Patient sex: M
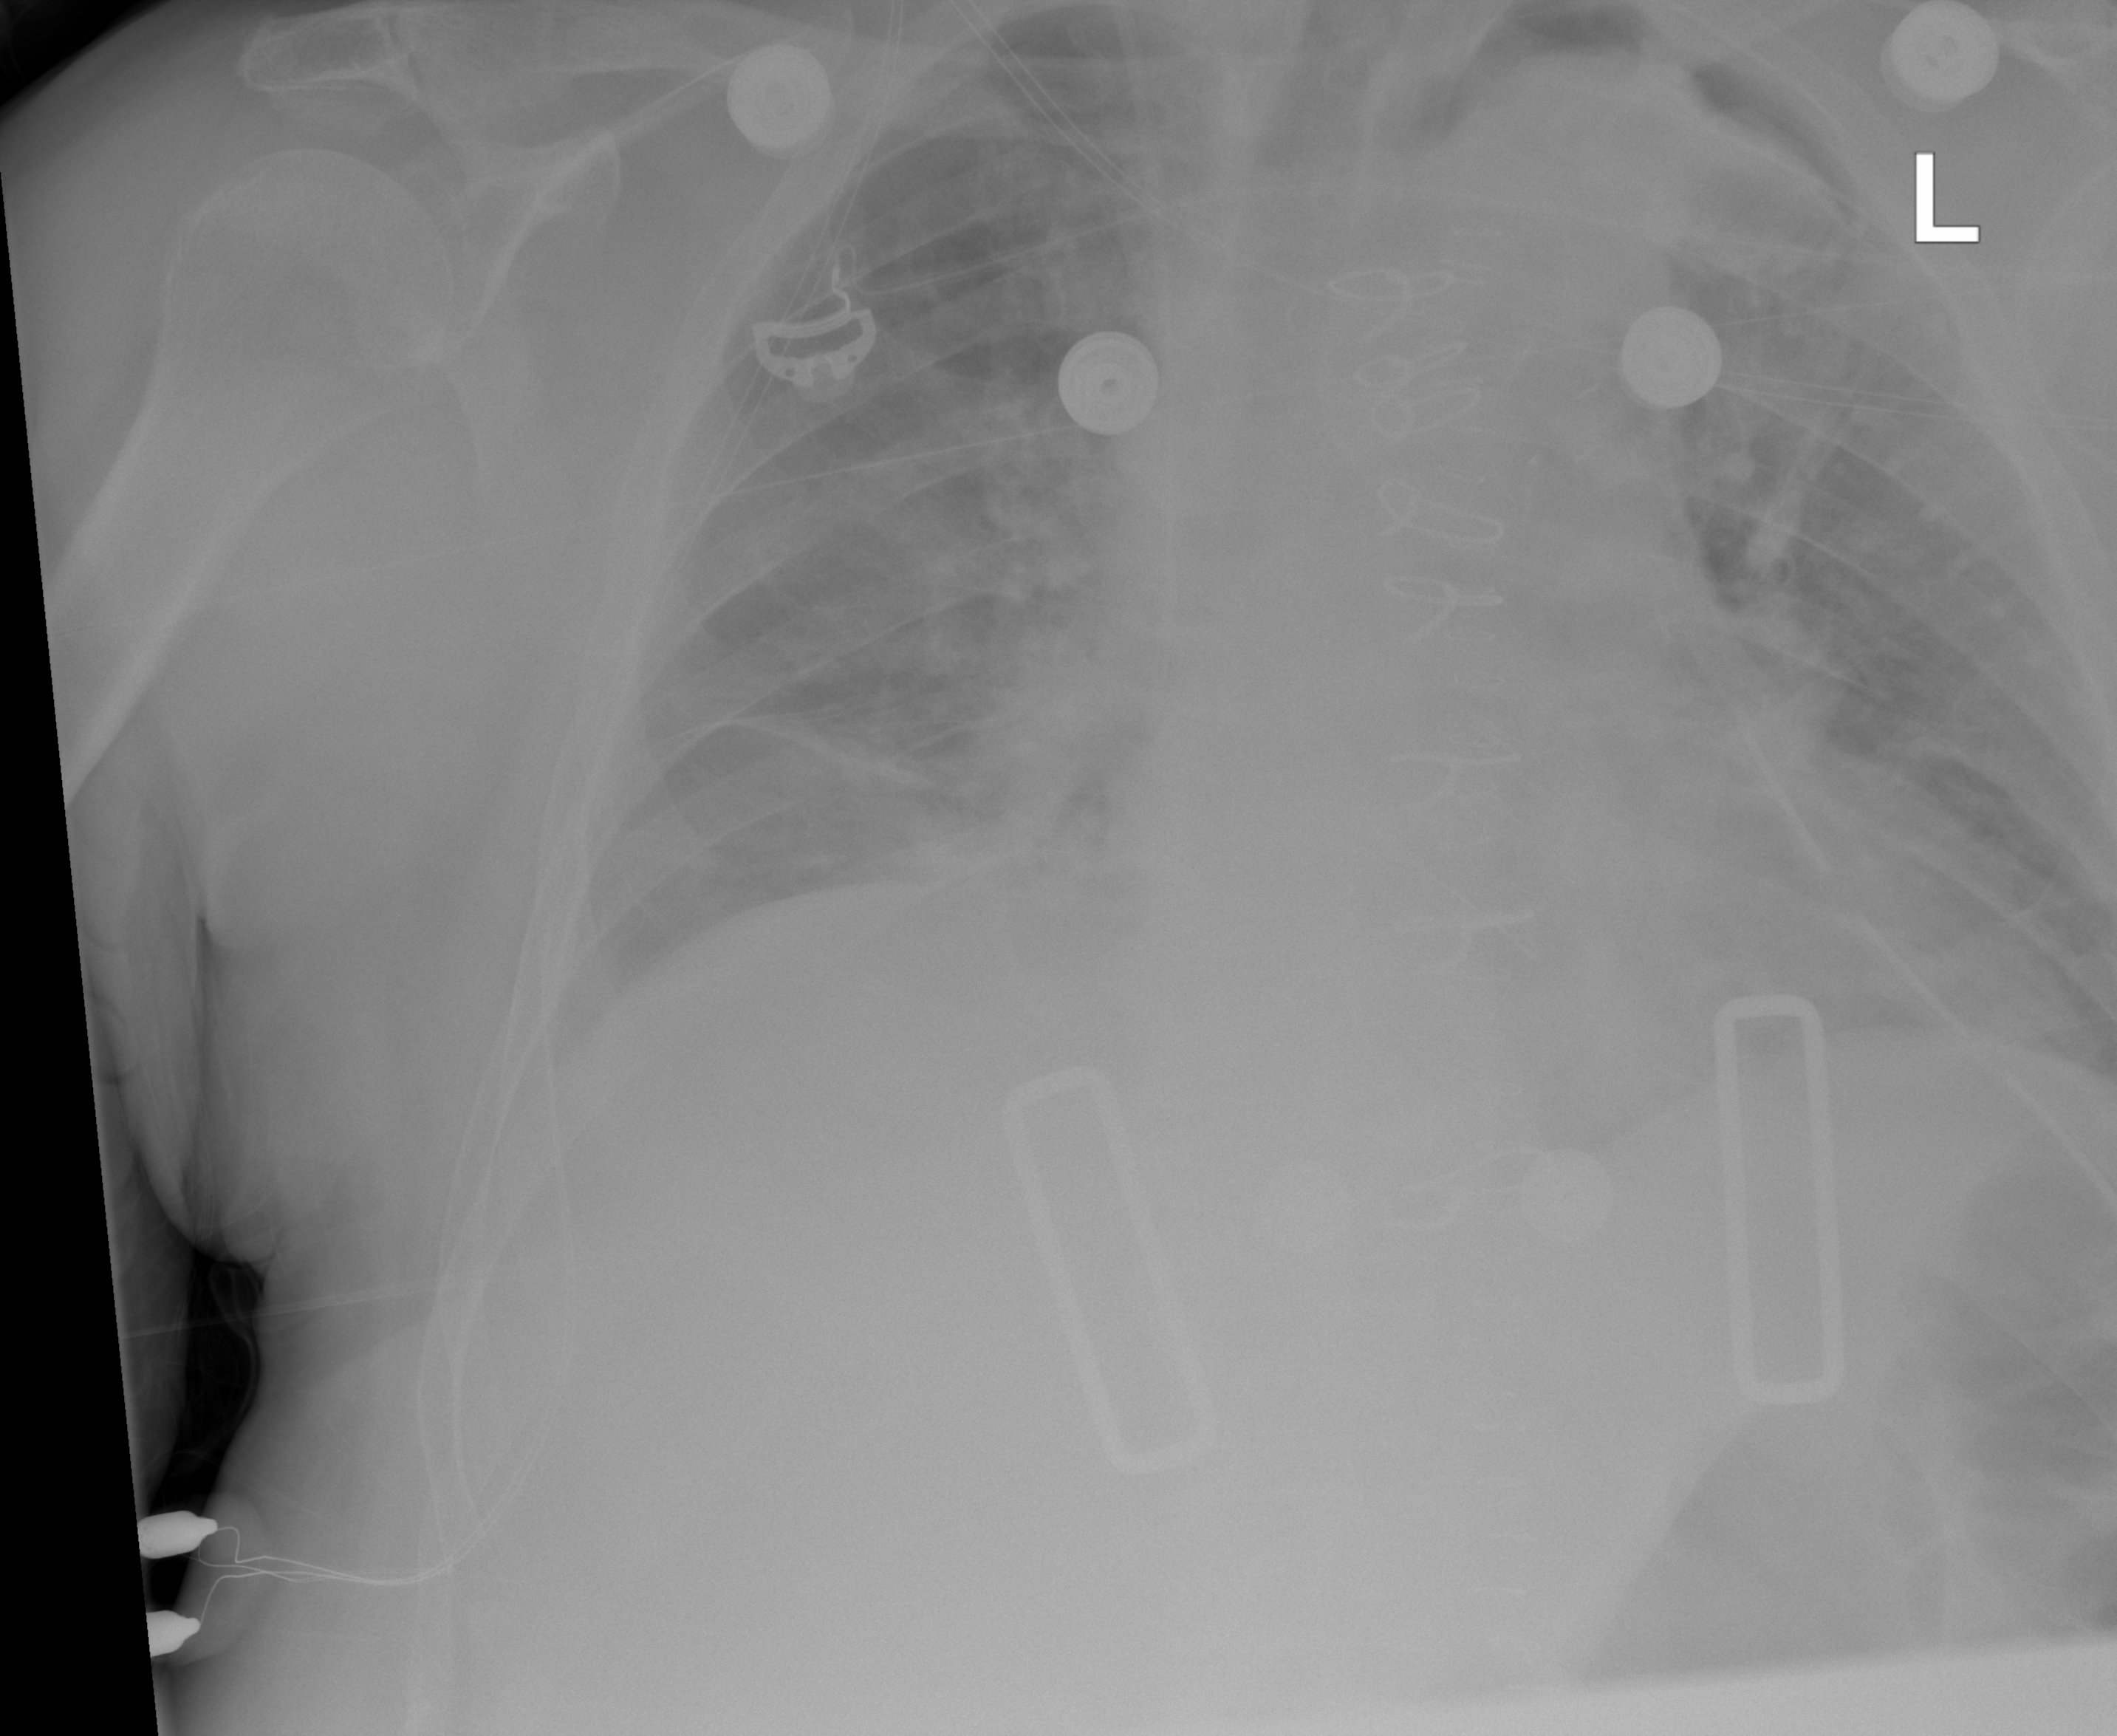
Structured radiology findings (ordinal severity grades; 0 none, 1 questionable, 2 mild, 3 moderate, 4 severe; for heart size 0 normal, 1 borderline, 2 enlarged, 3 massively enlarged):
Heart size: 0
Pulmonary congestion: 2
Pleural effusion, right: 0
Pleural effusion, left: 0
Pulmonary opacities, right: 2
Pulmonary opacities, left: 0
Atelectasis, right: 2
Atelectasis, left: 0